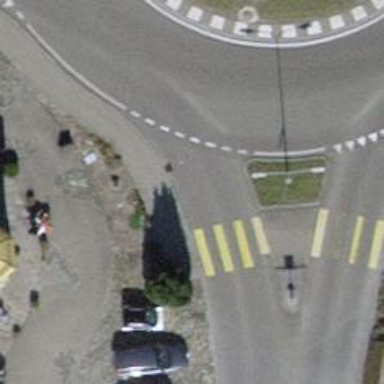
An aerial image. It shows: Uncontrolled zebra crossing with central island.